Field crop: tomato
Growth stage: 1
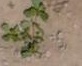
Species: portulaca